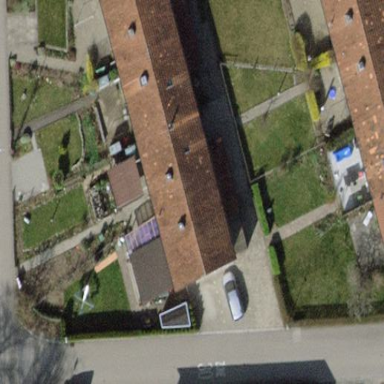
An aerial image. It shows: Terrace building with gabled roof.